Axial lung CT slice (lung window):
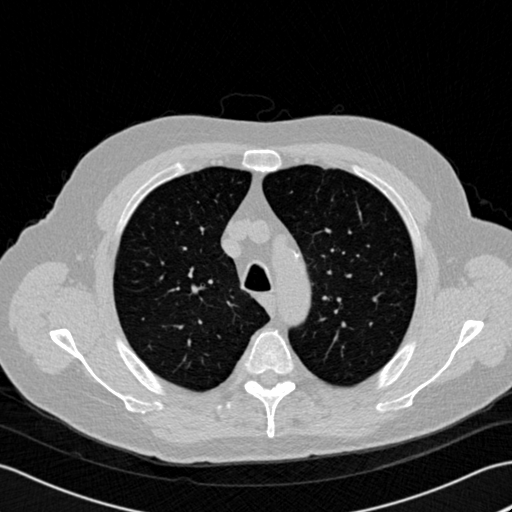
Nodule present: no